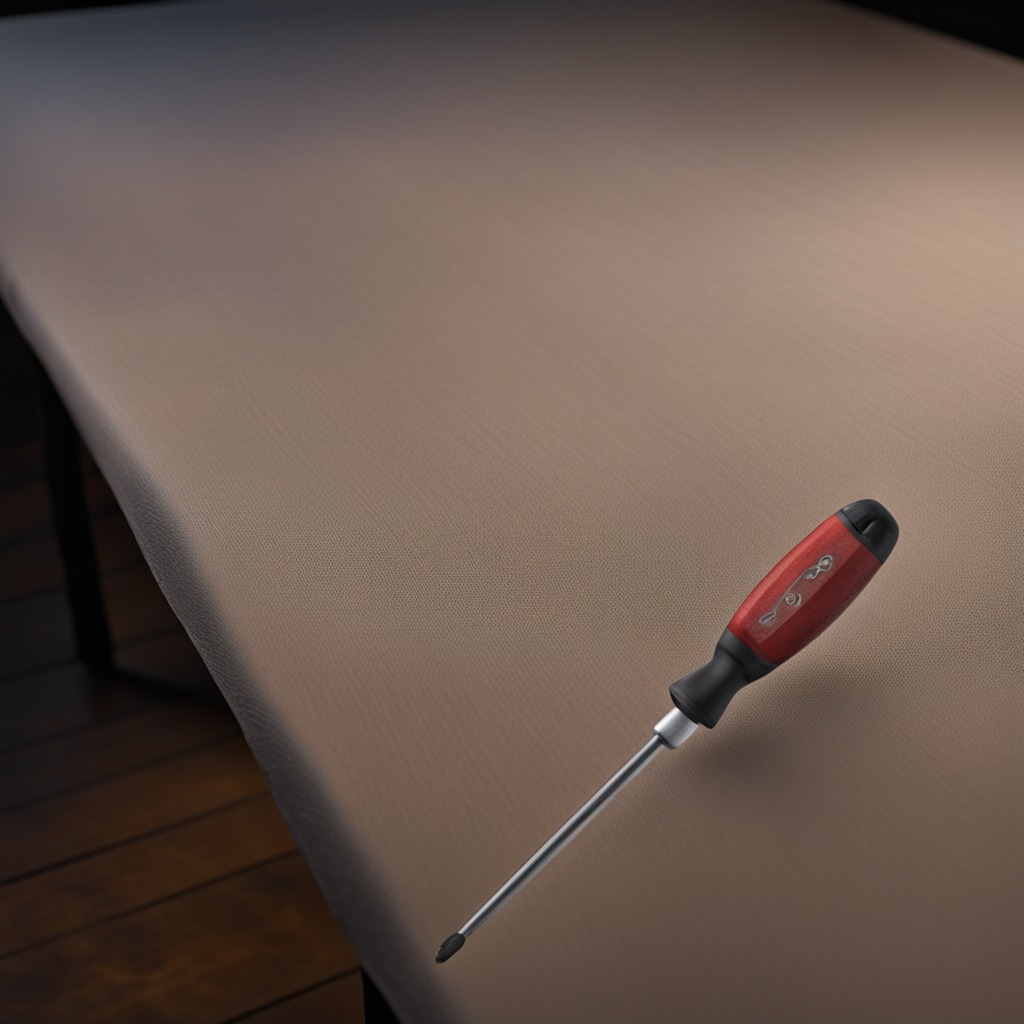
A screwdriver is lying on the wooden table.